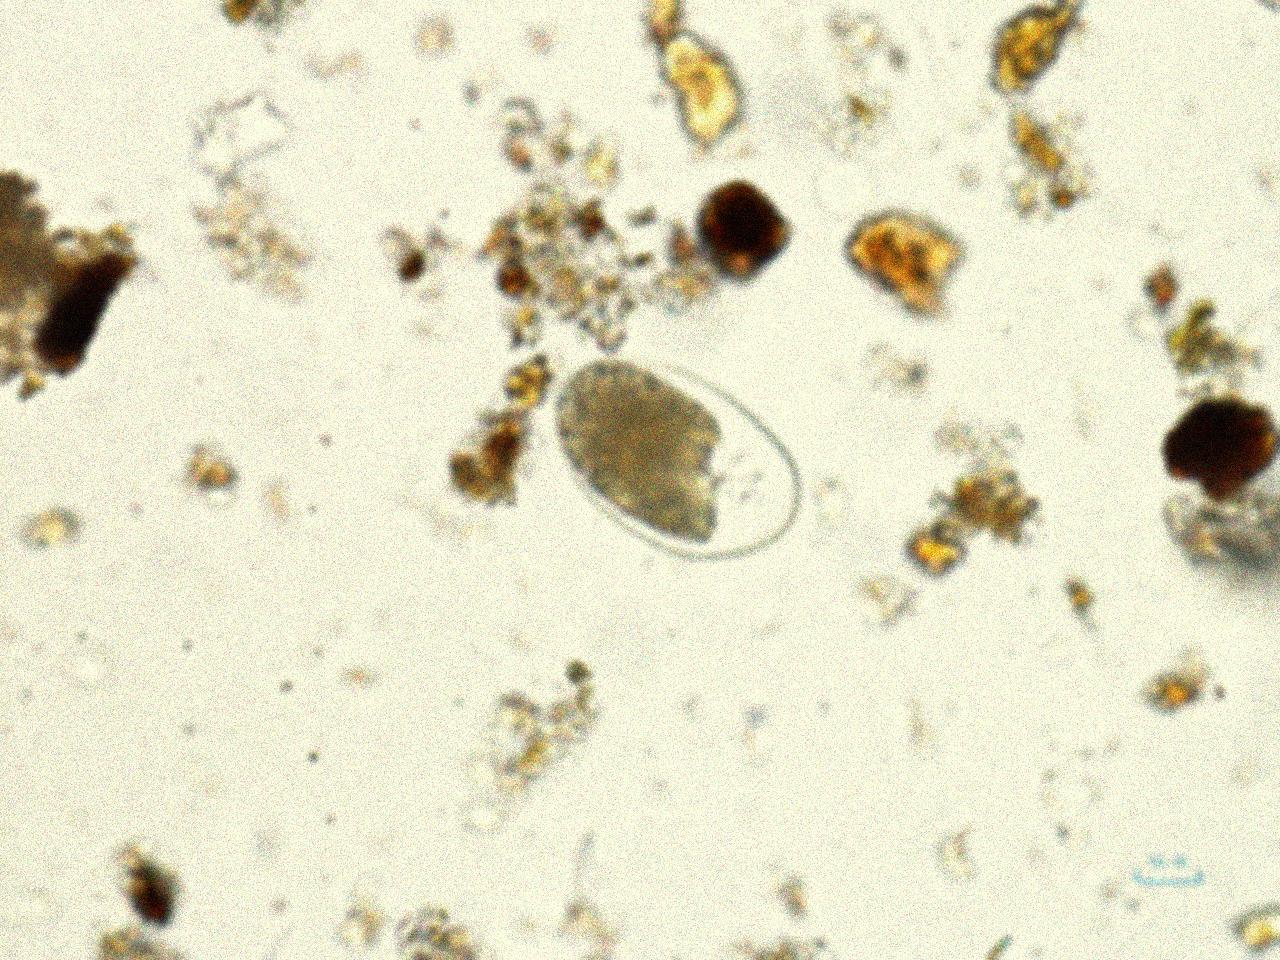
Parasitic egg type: Hookworm egg